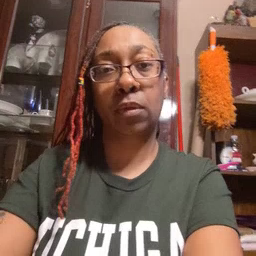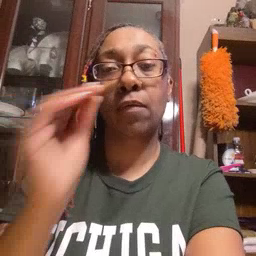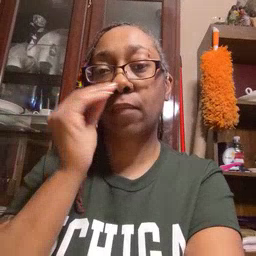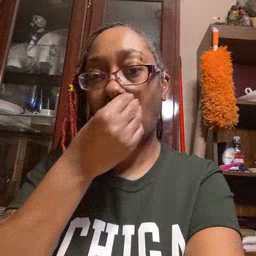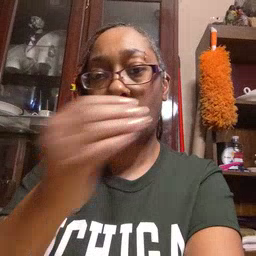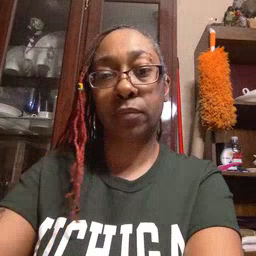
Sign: flower